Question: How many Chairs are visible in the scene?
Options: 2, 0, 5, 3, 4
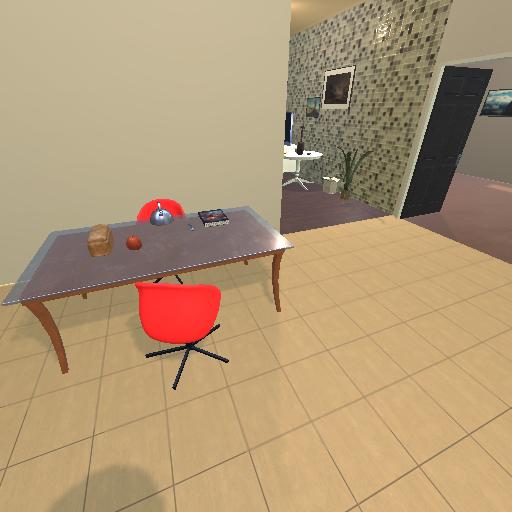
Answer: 2